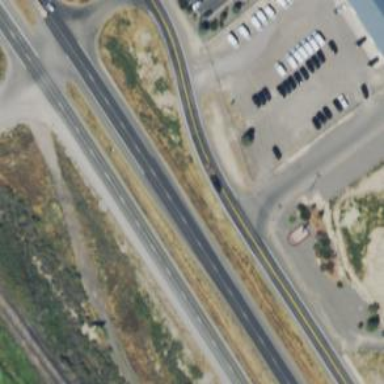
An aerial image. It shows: Asphalt road classified as trunk highway.